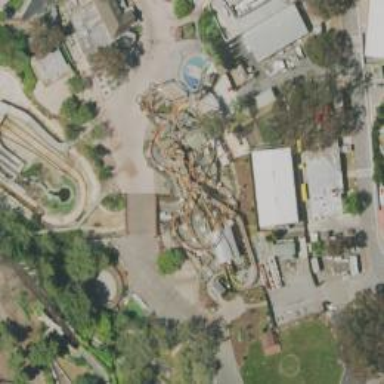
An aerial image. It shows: Thrilling roller coaster attraction.